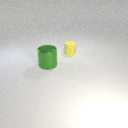
large green metal cylinder to the left of small yellow rubber cylinder